Question: How can simplify down the following boolean expression ?

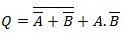
Answer: I think from the first DeMorgan law you can convert it to:
'''
Q = A.B + A.B'
'''
Which is A.